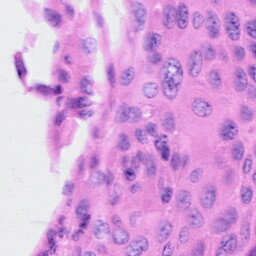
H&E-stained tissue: Cervix